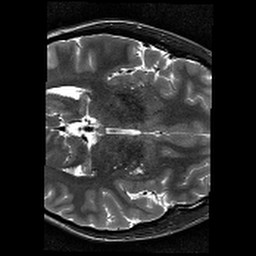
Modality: T2w
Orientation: axial